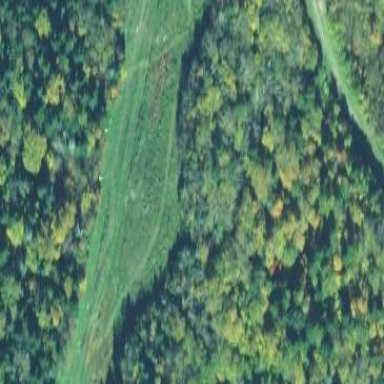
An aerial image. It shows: Backcountry grooming in the woodland area.